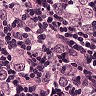
Metastatic tissue present: yes